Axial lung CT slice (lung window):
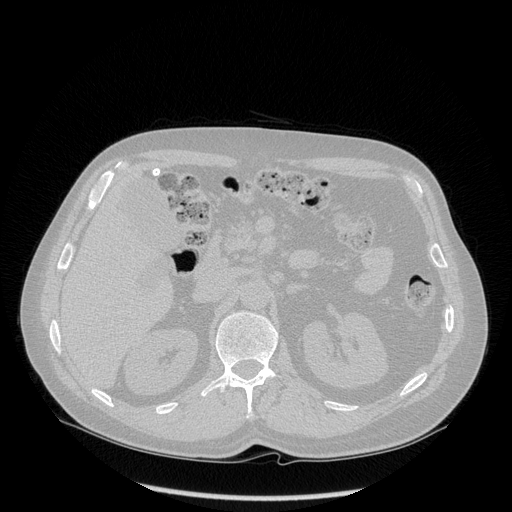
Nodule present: no